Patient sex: M
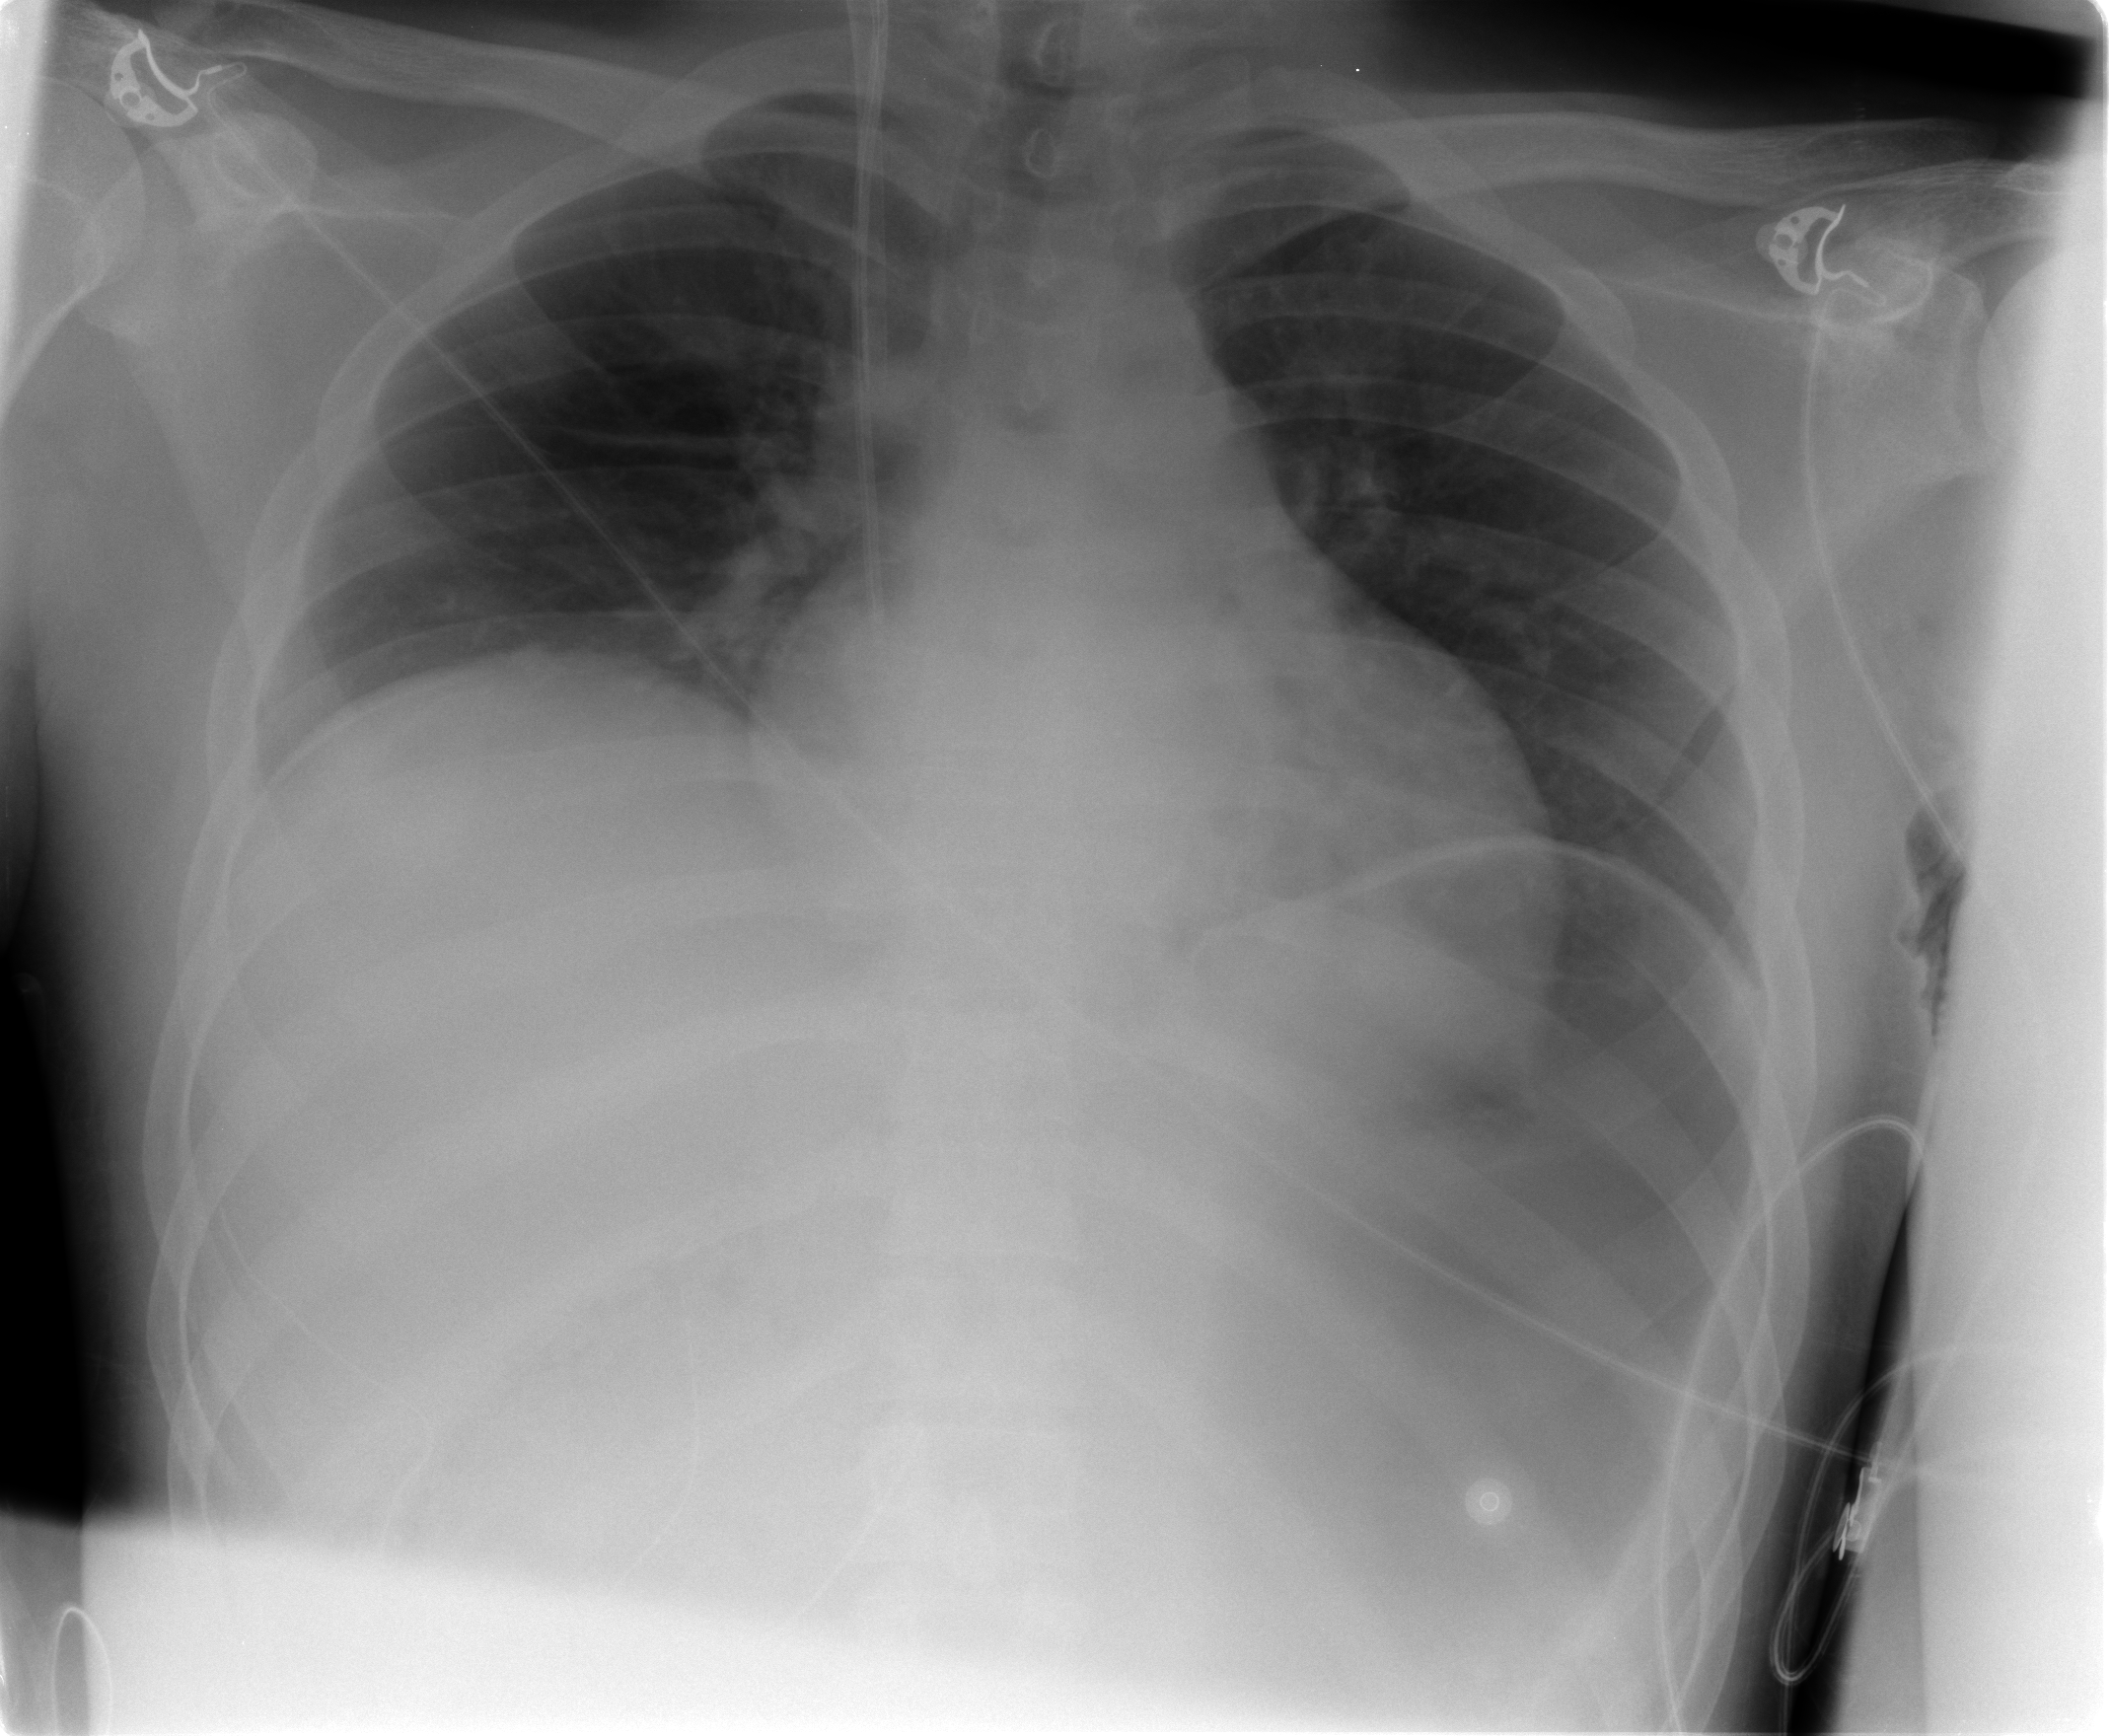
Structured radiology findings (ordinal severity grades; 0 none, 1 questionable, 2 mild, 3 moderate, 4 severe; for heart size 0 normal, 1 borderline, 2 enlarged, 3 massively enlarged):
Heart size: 2
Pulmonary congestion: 0
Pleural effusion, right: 0
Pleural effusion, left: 1
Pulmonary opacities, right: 0
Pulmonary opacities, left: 0
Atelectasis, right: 1
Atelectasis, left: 1